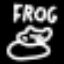
Label: frog